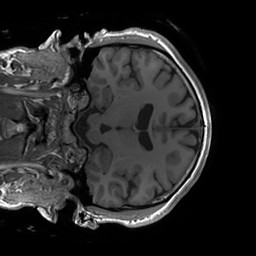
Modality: T1w
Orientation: coronal
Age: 31
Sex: male